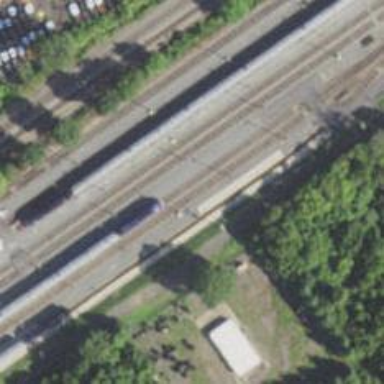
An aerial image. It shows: Railway service station.